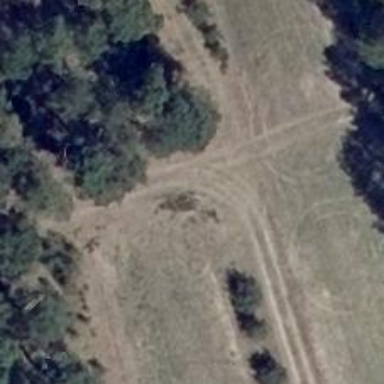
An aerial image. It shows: Hunting stand.